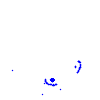
Particle: pion